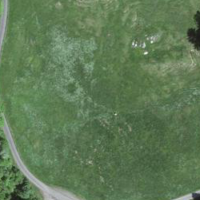
EUNIS habitat code: 24
Species observed at this site:
Sorbus aucuparia